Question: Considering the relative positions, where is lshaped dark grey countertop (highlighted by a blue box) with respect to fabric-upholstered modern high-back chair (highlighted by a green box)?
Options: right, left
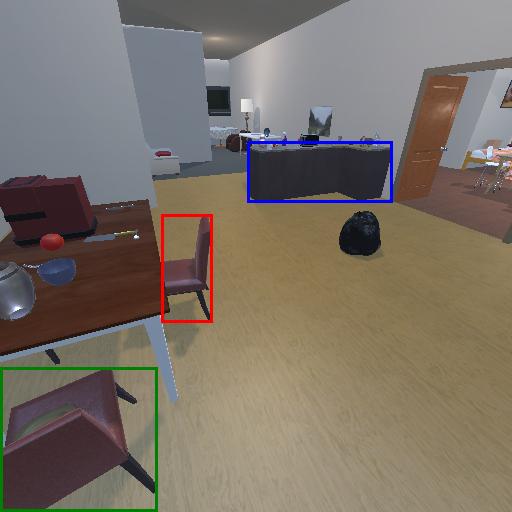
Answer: right